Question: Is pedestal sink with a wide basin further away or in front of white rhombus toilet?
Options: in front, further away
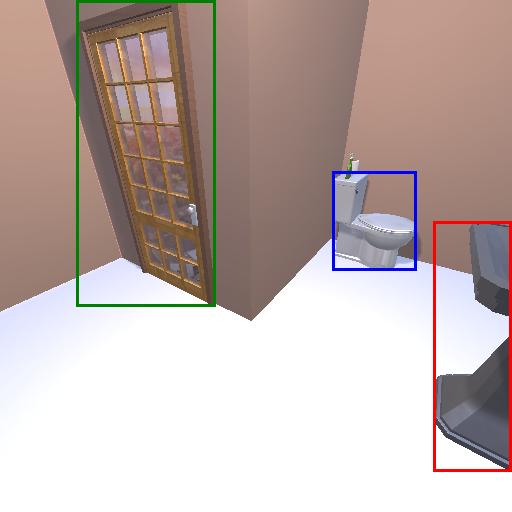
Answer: in front